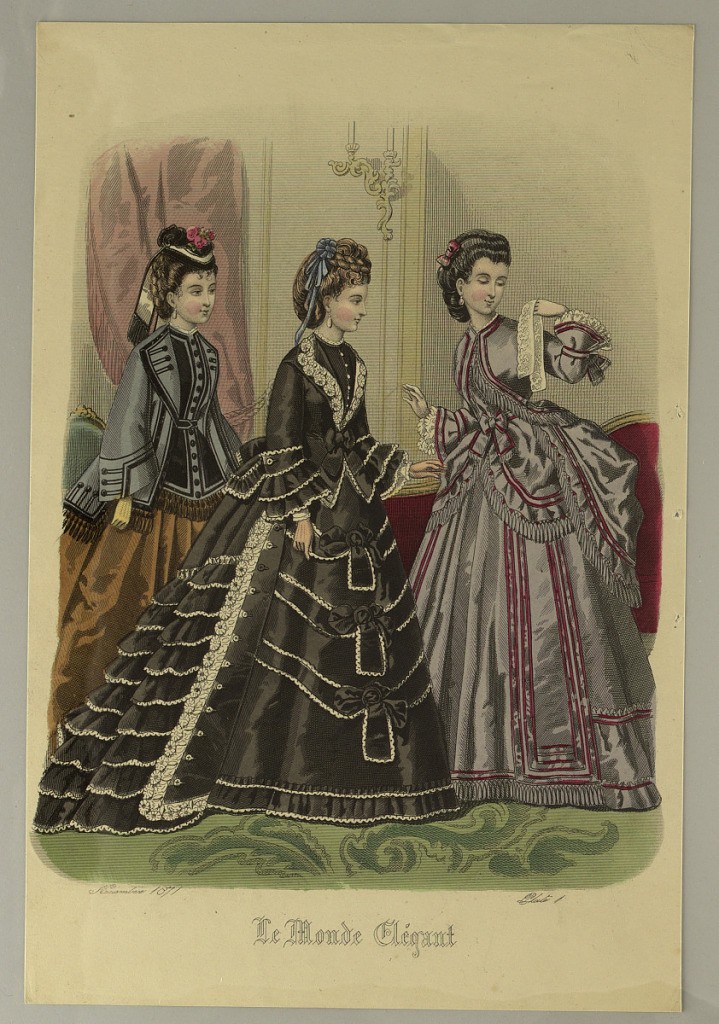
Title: Fashion Plate from Le Monde Elégant
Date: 1871
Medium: Wood engraving, brush and watercolor on paper
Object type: Print
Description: Three women indoors. Left, in brown skirt and blue and black jacket. Center, in black with white lace. Right, in violet with crimson piping. Title and date below.